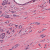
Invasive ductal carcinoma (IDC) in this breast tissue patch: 1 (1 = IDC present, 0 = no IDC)